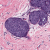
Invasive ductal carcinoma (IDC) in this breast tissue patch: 0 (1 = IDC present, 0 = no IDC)